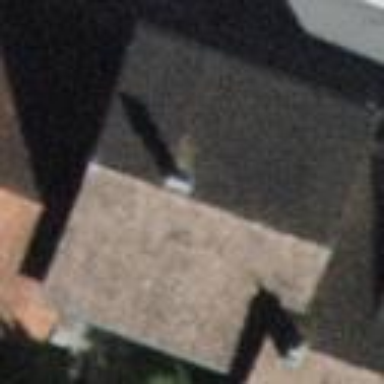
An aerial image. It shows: Terrace building with gabled roof.